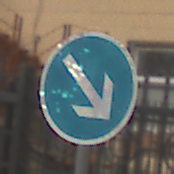
Verkehrszeichen: VorgeschriebeneVorbeifahrtRechts
Umgebung: Outdoor, Urban
Tageszeit: MorningAfternoon
Wetter: Overcast
Licht: Natural
Jahreszeit: NotSpecified
Kontrast: LowContrast